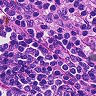
Metastatic tissue present: no